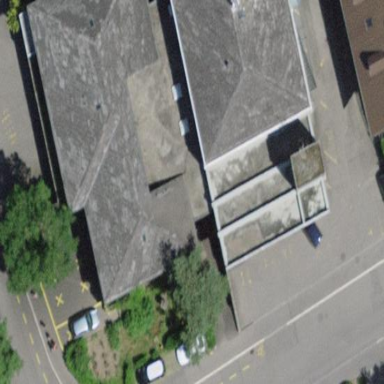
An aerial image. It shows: Service building that is fire station.